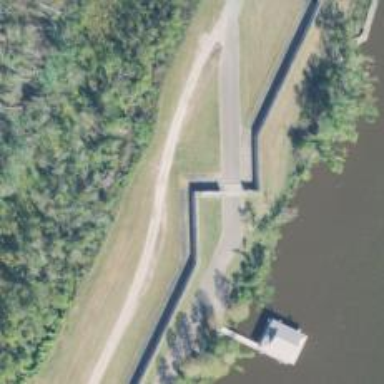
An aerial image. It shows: Lock gate along waterway.